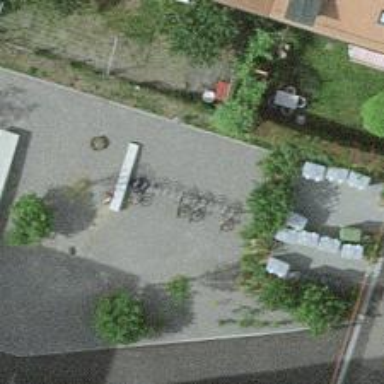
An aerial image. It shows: Bicycle parking area with bollards.